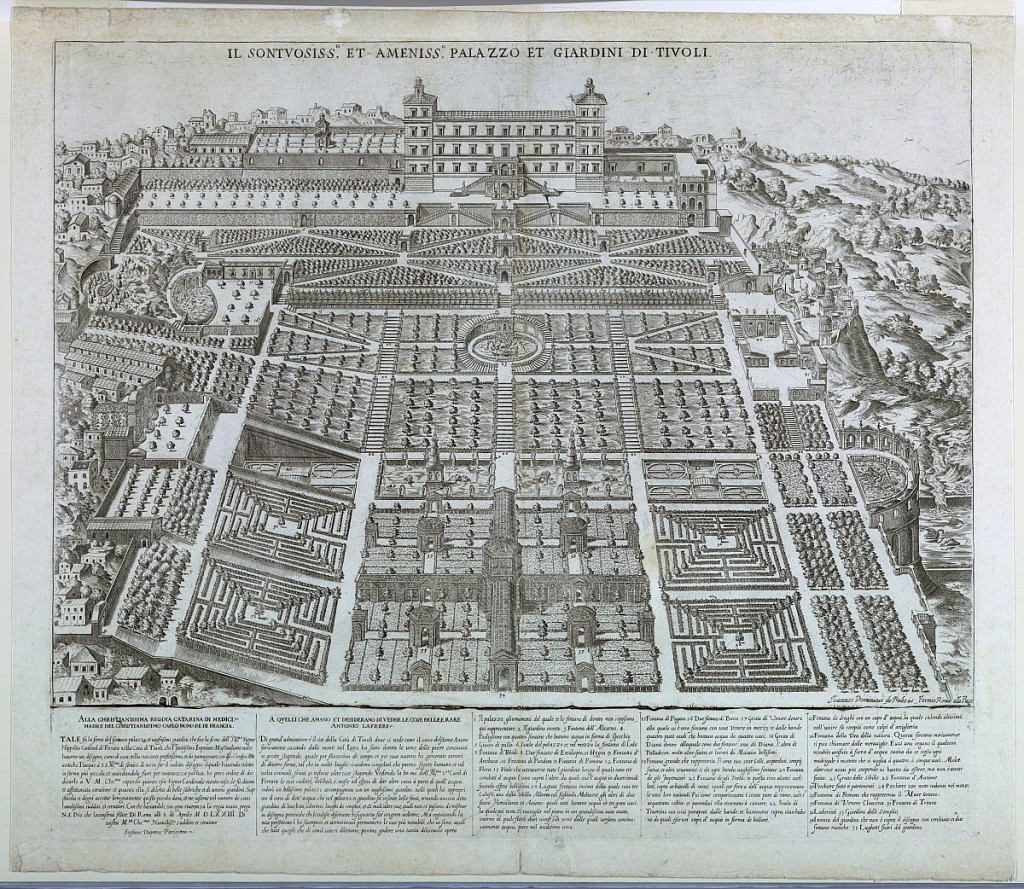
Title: Isometric View of the Gardens and Villa d'este at Trivoli
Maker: Étienne Dupérac, French, 1525 - 1604
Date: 1573
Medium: Etching and engraving on paper
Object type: Print
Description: View of the formal gardens and the villa d'Este in the background.